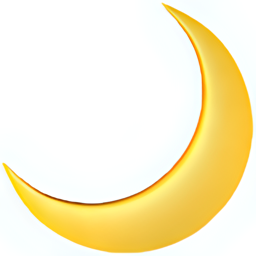
Name: crescent moon
Emoji: 🌙
Group: Travel & Places
Sub-group: sky & weather